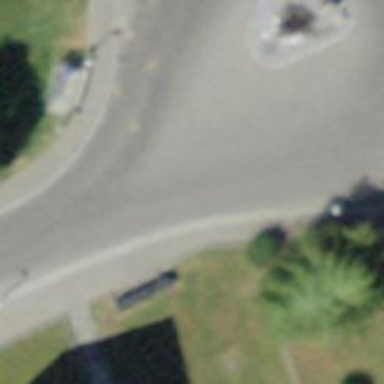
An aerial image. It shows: Asphalt road in residential area.